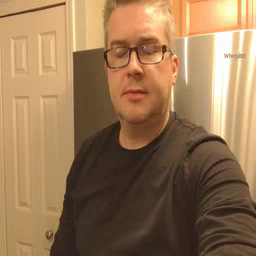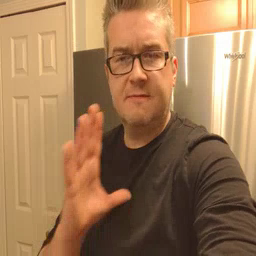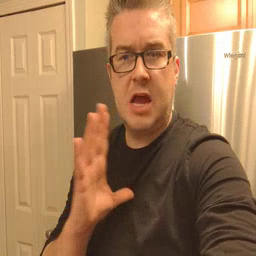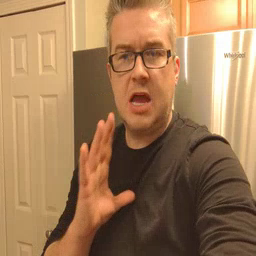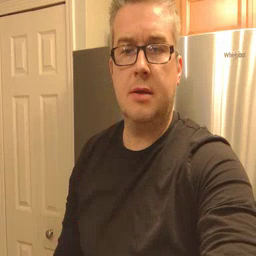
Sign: fine